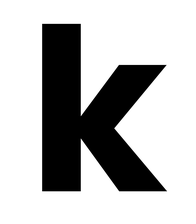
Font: Poppins-Bold